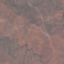
Land use / land cover: HerbaceousVegetation